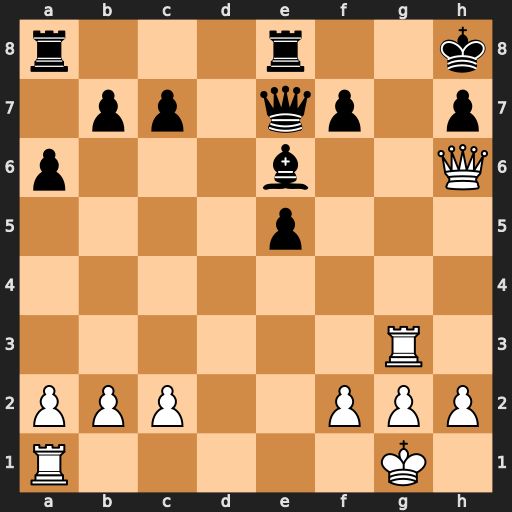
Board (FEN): r3r2k/1pp1qp1p/p3b2Q/4p3/8/6R1/PPP2PPP/R5K1
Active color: w
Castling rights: -
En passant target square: -
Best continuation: Qg7#